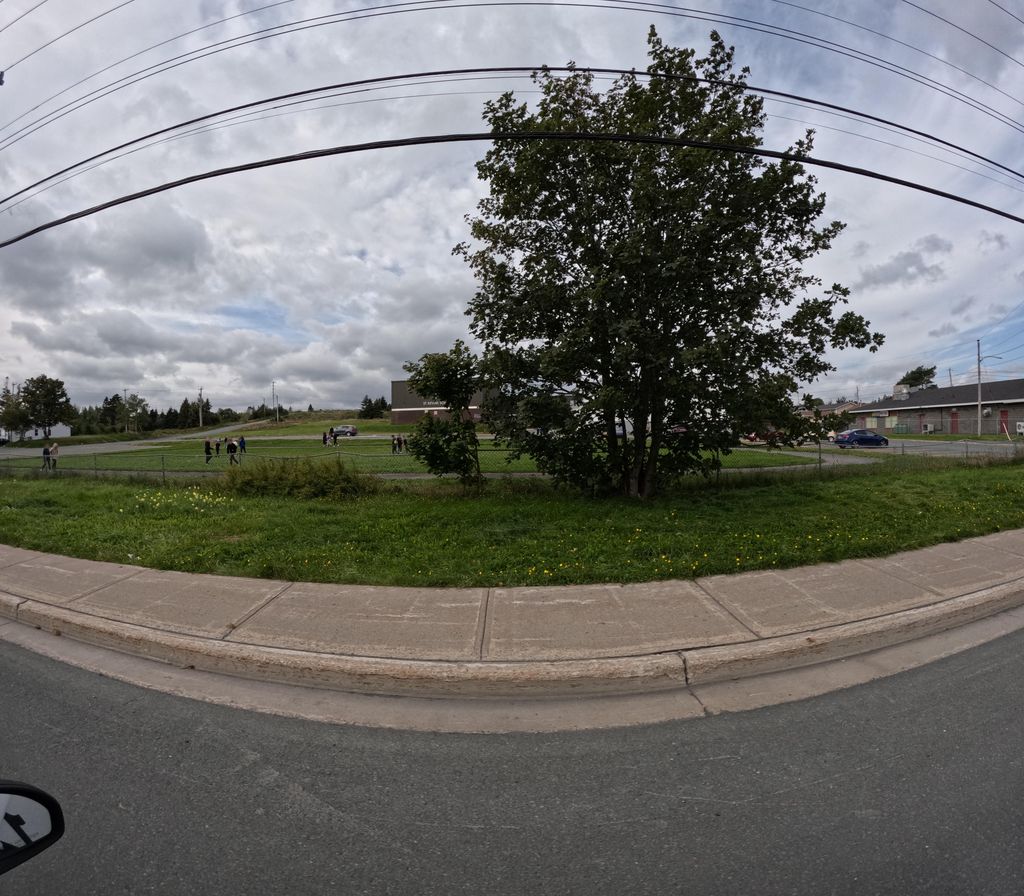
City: st_johns